Question: i am trying to build a UI that is similar to that of the Google image search,
basically a bottomless grid of pictures that are dynamically fetched once the user scrolls down.
i cant use the choose image intent because the pictures are not on the users device.
my current thinking is using a grid-layout and adding more items each time the user scrolls all the way down, does something like this already exists?
or is the grid-layout design is the way to go?

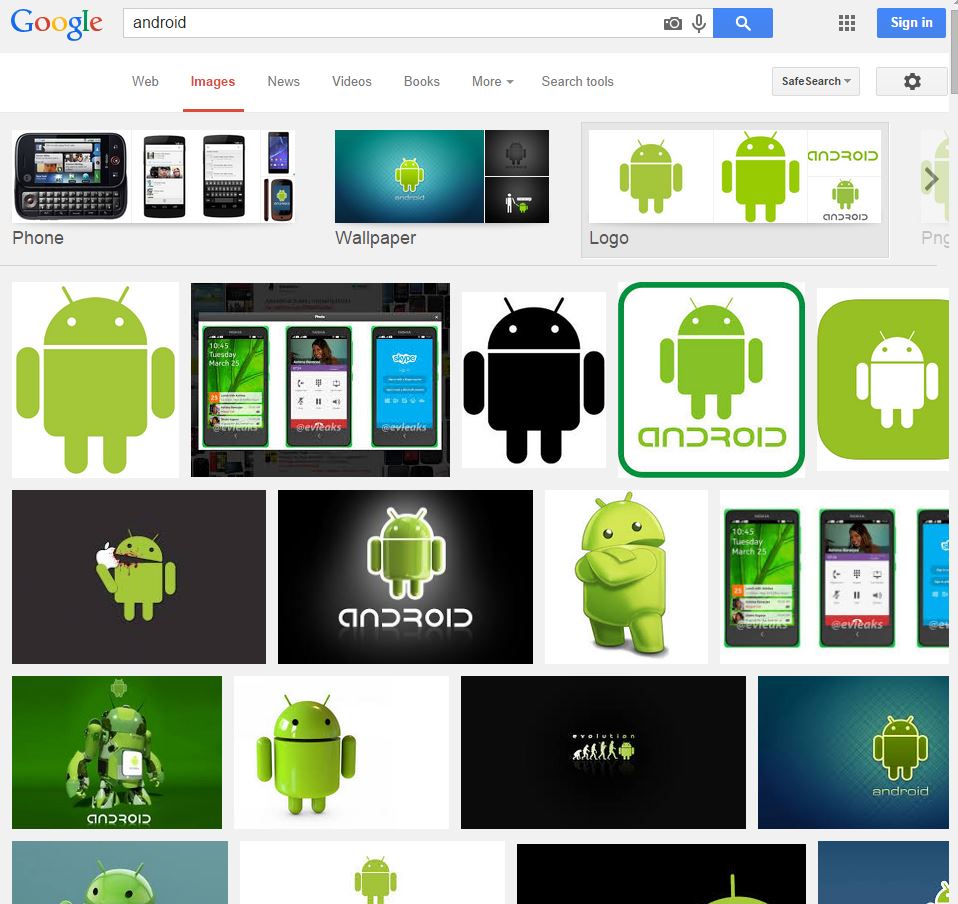
Answer: You can use existing libraries that make use of 'GridView'. Check out the following <URL>.
Just in case this article disappear I will post links to mentioned libraries here:
- <URL>
There are probably more libraries out there.